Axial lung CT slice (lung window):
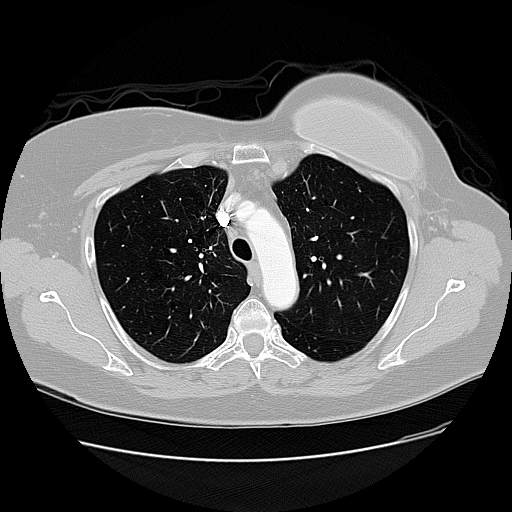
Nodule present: no